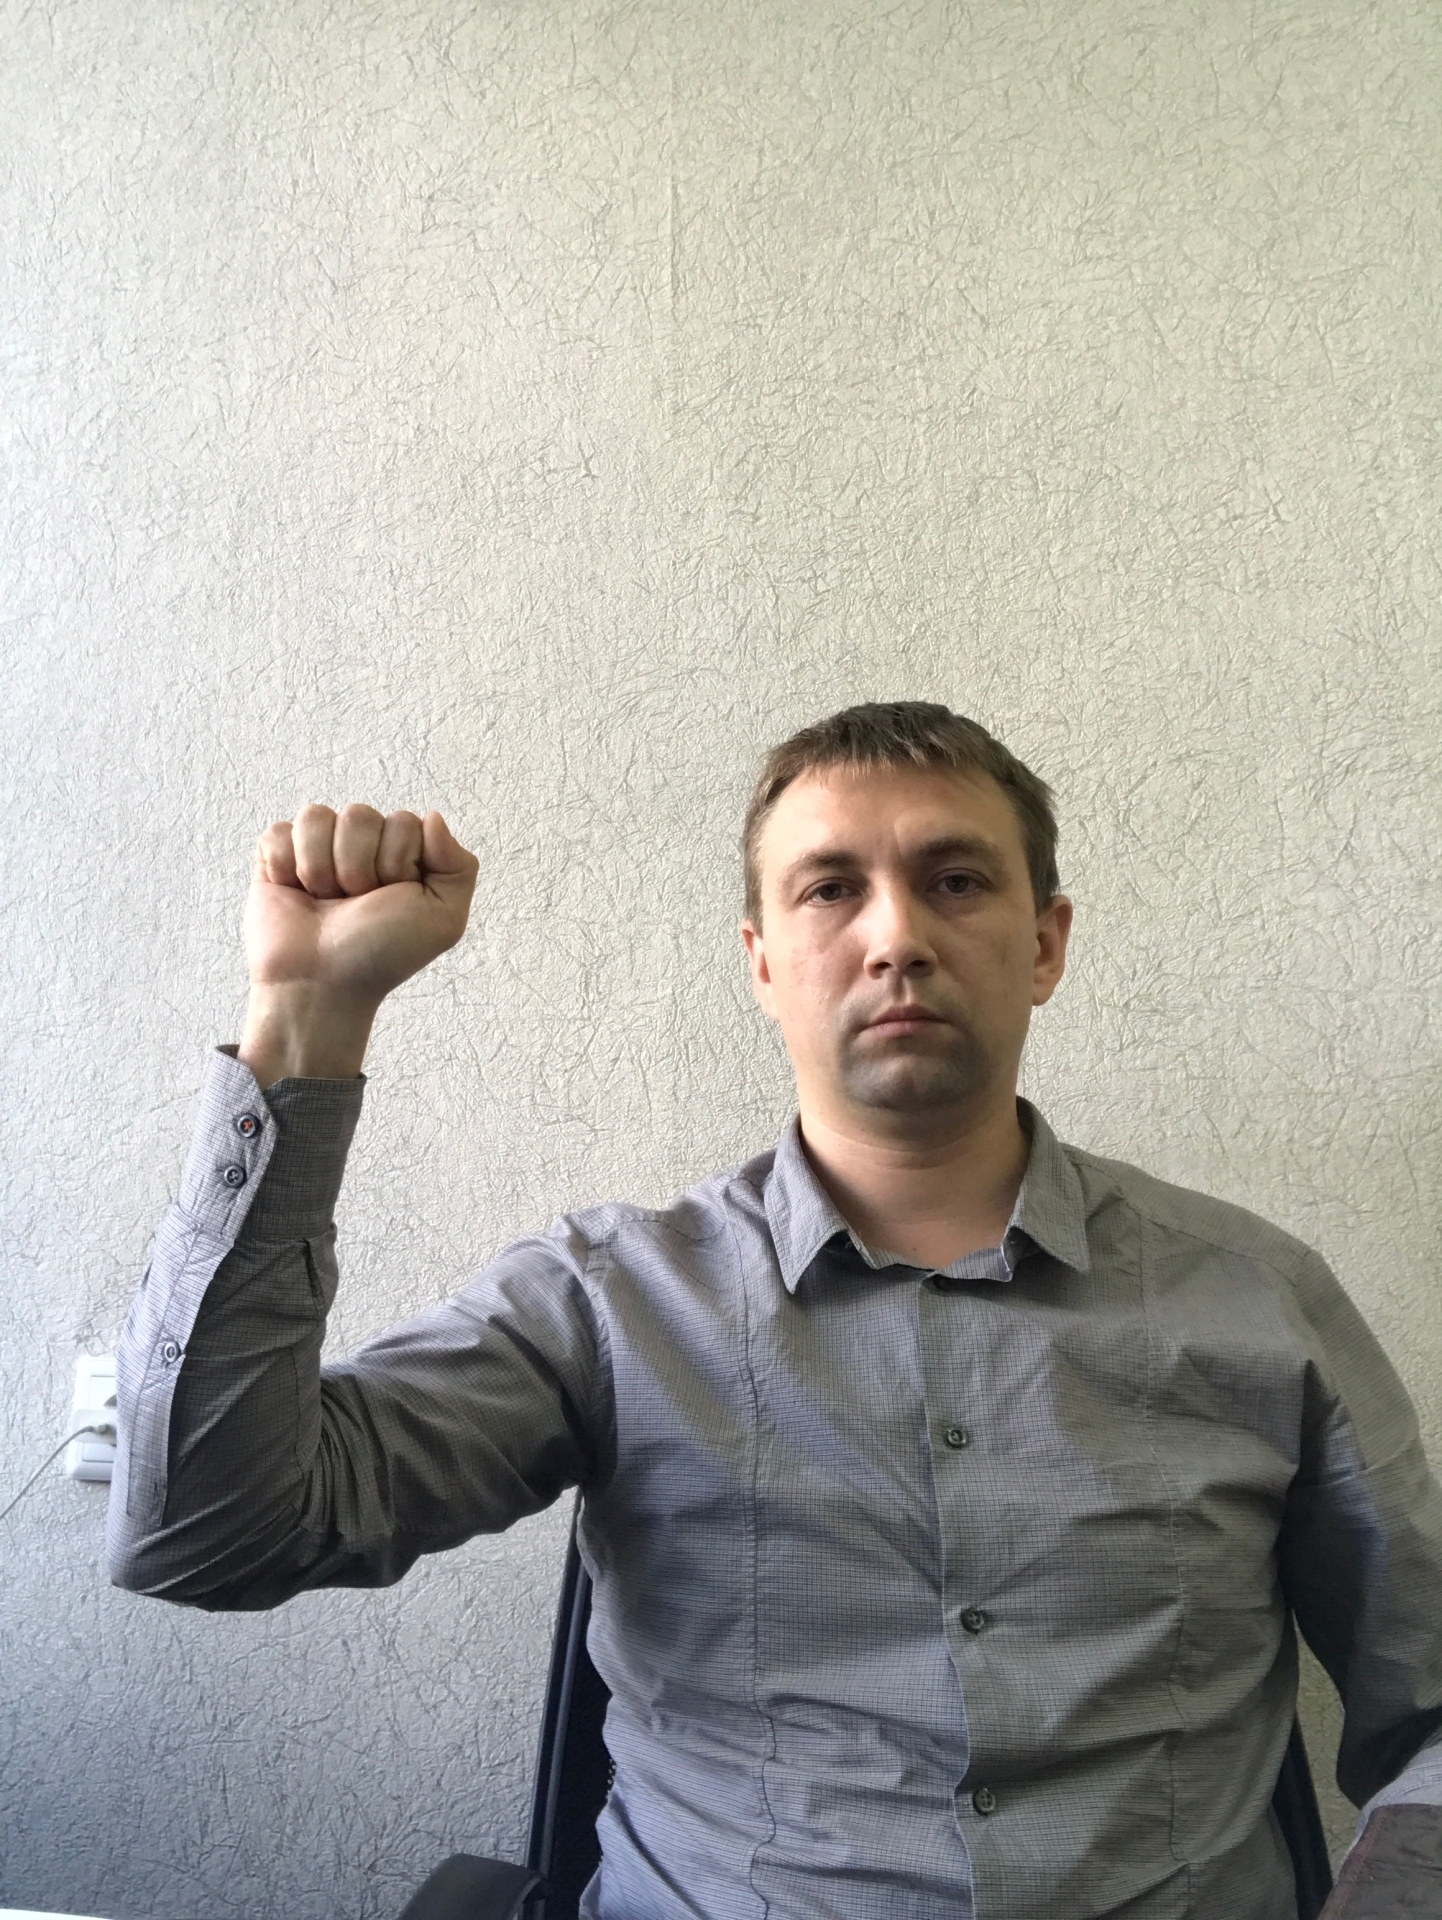
Label: clear